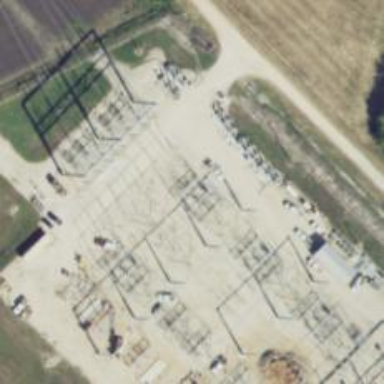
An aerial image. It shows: Switch for power supply.